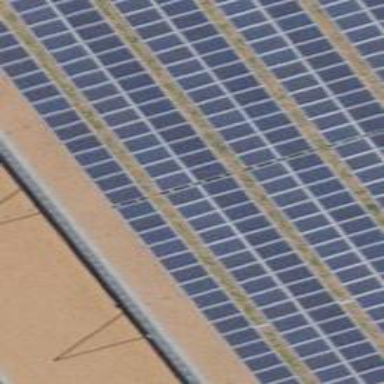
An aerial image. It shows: Solar power generator with photovoltaic panels.